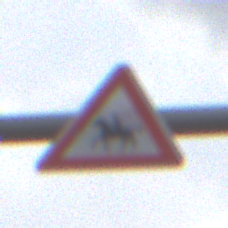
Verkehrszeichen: ReiterRechts
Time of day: Midday
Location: Outdoor (Nature)
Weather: PartlyCloudy
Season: NotSpecified
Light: Natural